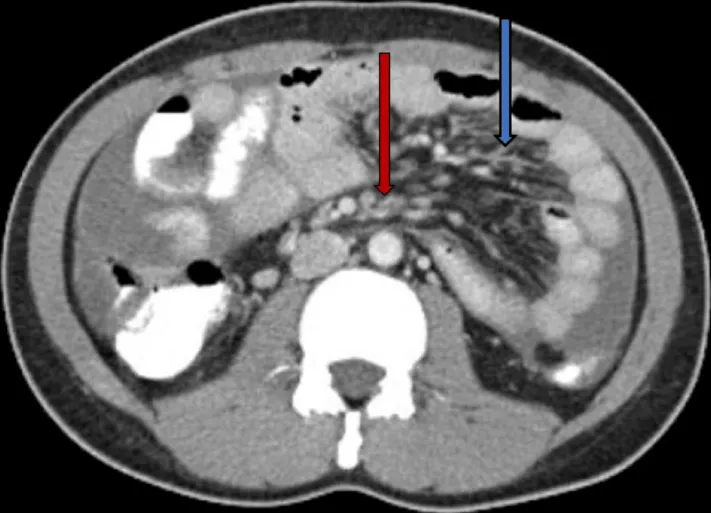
CT scan of the abdomen showing mesenteric thickening (blue arrow) and mesenteric nodularity (red arrow).
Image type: radiology (ct)